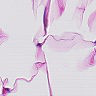
Metastatic tissue present: no